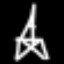
Label: The Eiffel Tower